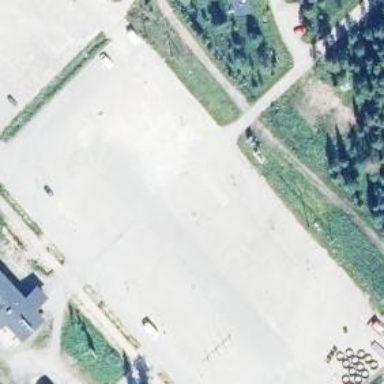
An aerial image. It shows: Unpaved parking area.